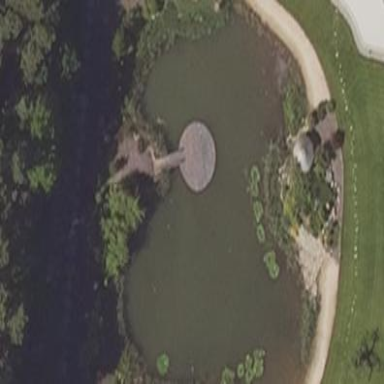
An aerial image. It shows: Pond with natural water.